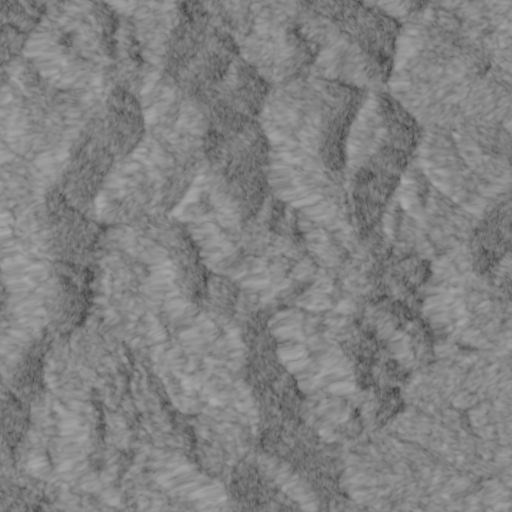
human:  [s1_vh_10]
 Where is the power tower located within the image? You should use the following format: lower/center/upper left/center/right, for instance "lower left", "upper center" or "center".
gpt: The power tower is located in the lower left of the image.
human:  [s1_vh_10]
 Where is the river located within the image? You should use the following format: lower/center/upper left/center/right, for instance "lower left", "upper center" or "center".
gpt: The river is located in the lower of the image.
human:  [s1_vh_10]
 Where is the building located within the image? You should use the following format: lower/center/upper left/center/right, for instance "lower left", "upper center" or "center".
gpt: The building is located in the lower left of the image.
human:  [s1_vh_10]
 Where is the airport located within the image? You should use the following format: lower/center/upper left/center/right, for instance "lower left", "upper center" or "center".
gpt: There is no airport in the image.

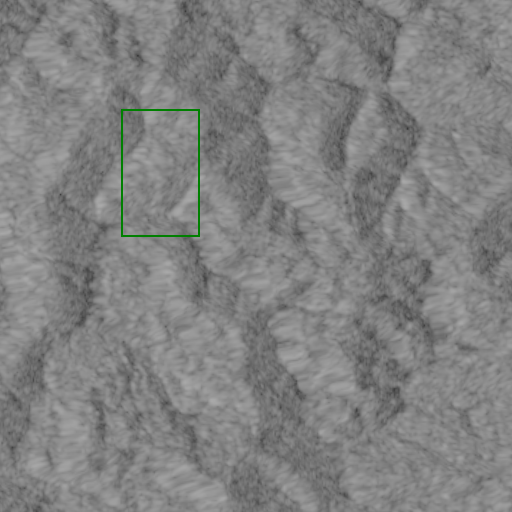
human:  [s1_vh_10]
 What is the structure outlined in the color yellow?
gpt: There is no yellow outline.
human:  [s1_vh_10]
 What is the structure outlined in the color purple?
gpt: There is no structure outlined in purple.